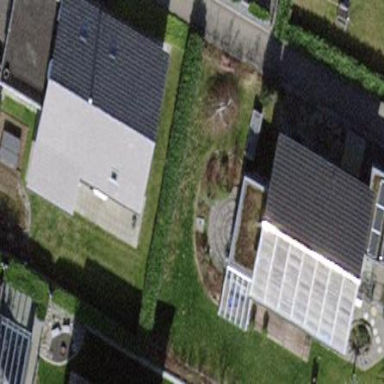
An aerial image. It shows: Detached building.